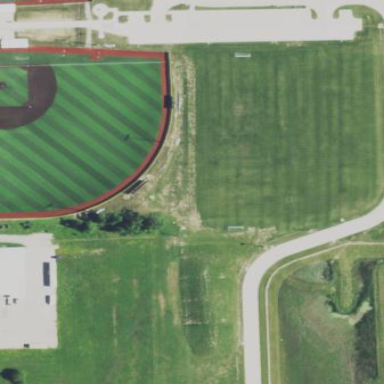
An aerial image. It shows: Baseball pitch for leisure land activities.